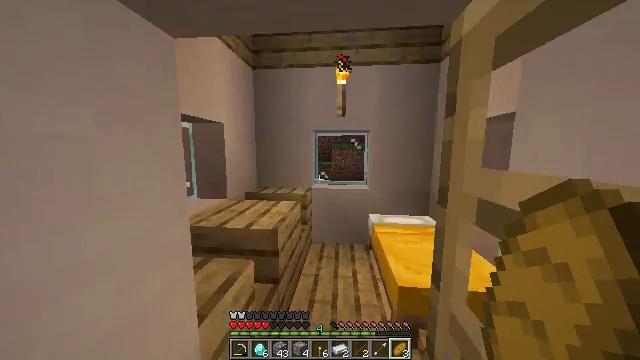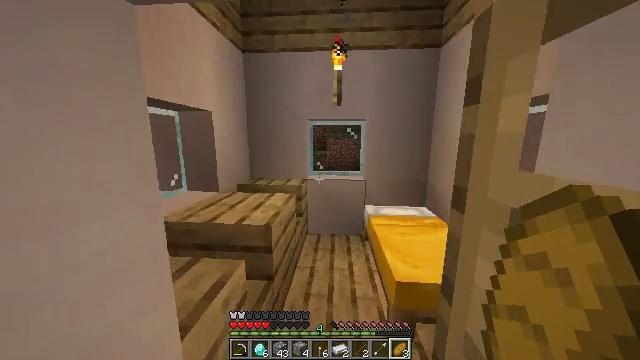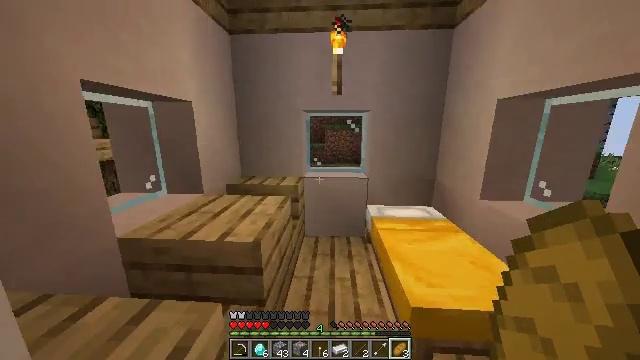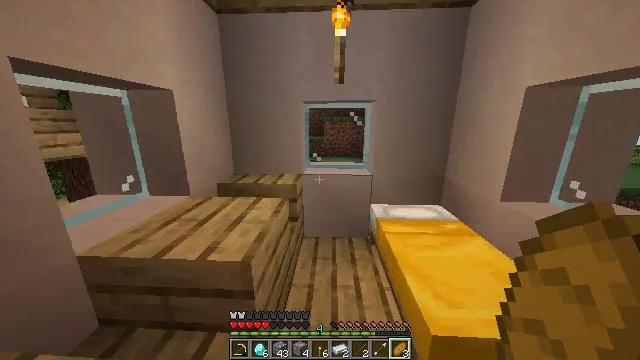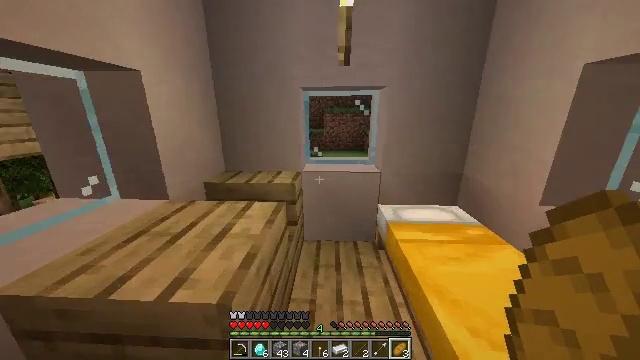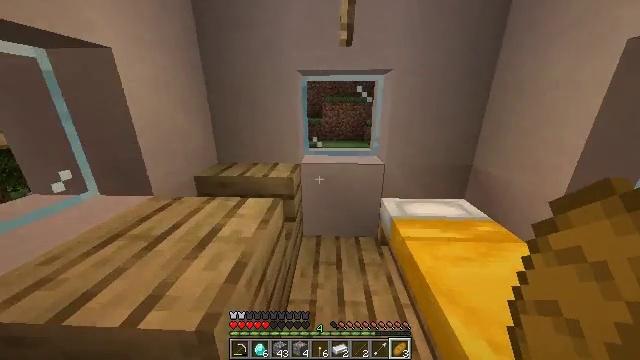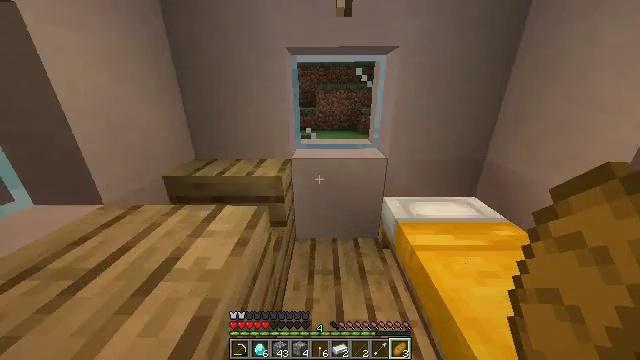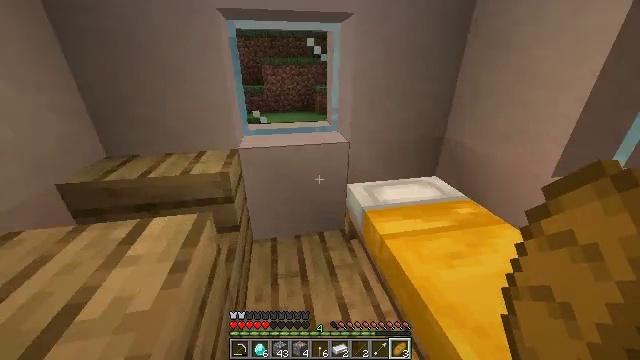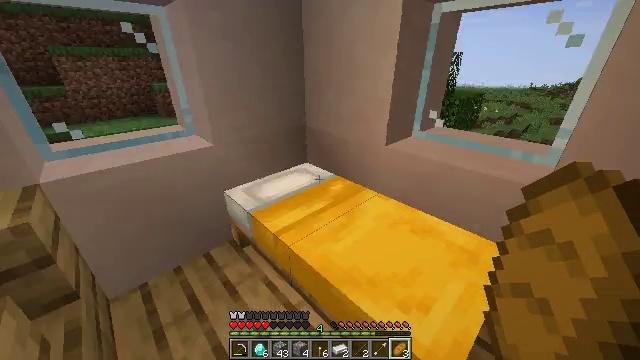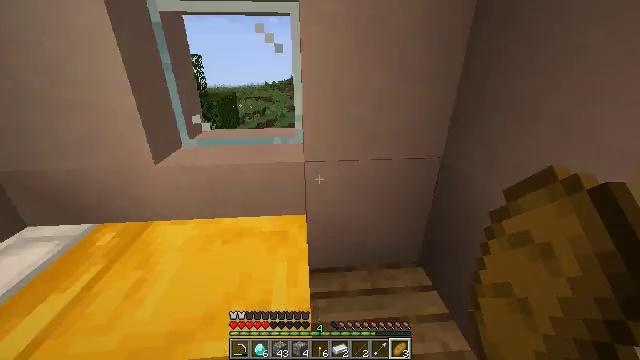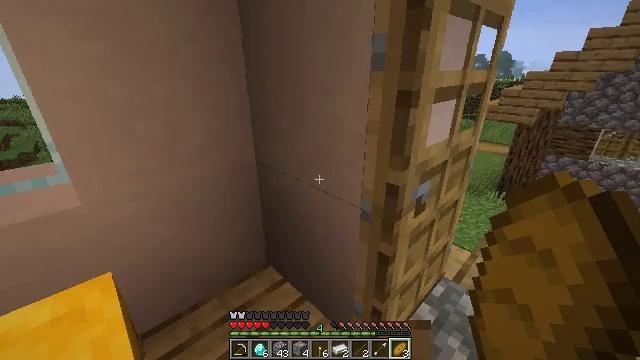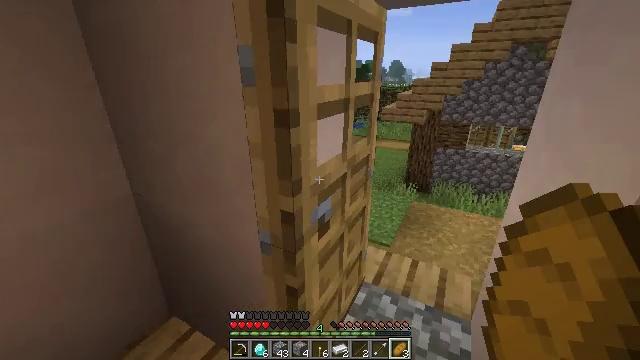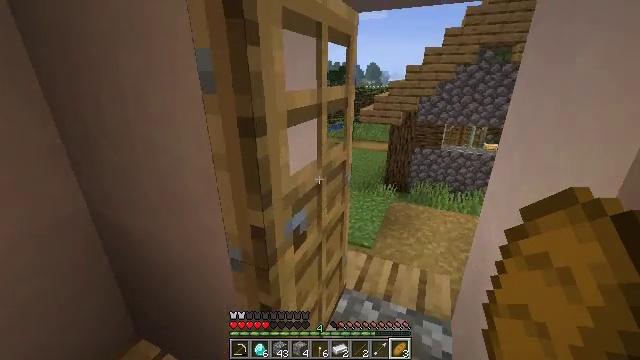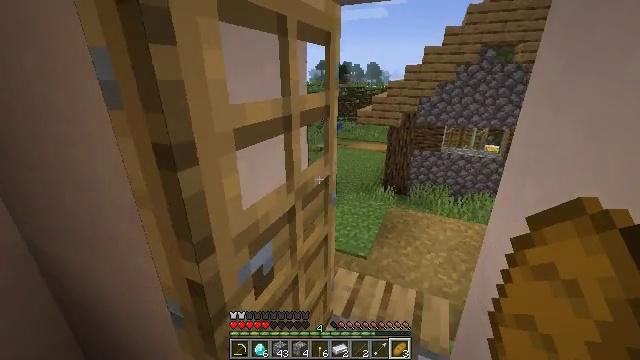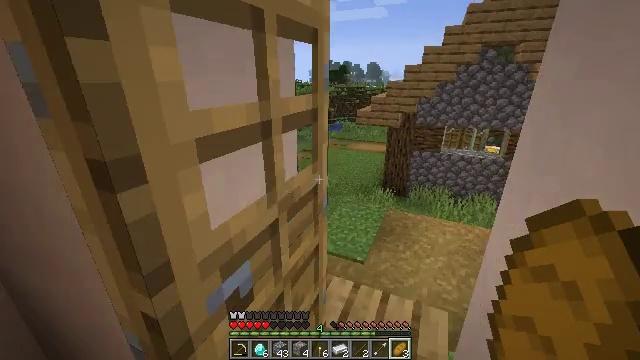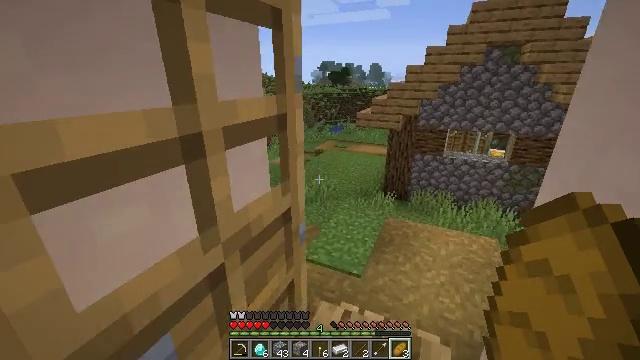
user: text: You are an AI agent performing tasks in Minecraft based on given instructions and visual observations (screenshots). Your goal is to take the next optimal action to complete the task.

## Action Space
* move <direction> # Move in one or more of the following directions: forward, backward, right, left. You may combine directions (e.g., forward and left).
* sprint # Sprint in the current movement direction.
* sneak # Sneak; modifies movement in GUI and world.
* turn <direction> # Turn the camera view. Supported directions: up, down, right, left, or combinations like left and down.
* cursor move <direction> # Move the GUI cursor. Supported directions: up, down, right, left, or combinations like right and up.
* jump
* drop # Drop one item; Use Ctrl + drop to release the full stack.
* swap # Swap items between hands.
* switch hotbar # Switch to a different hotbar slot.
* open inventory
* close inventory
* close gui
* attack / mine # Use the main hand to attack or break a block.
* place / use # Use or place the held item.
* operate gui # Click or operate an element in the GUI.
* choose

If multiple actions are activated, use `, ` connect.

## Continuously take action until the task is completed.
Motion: motion action
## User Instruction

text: Retrieve carrots by attacking the plant.
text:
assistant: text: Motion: move forward, turn right and down
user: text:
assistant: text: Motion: move forward, turn down
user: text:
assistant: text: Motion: move forward, turn down
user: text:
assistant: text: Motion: move forward, turn down
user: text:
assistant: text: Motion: move forward, turn down
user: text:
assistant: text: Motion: turn right and down
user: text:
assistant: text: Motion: turn right and down
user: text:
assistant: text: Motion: turn right and down
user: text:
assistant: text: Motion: move right, turn right and up
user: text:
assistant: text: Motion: move right, turn right and up
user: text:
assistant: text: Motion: move forward and move right, turn right and up
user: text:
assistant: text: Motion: move forward and move right, turn right
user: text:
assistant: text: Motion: move forward and move right
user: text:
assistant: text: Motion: move forward and move right
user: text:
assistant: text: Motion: move forward
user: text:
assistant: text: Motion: move forward
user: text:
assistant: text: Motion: move forward
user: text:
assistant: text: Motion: turn left
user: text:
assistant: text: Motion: turn left
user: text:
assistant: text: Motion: no_op
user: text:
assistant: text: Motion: no_op
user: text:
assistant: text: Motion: move forward
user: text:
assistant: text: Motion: move forward
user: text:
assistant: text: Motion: move forward
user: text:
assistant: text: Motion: move forward
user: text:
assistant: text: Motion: move forward
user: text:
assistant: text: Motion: move forward
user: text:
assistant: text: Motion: move forward, sprint
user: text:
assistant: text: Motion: move forward and move right, sprint
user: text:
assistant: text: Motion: move forward and move right, sprint